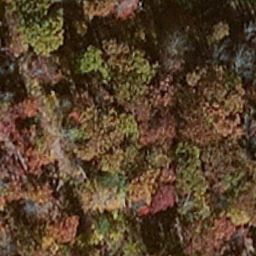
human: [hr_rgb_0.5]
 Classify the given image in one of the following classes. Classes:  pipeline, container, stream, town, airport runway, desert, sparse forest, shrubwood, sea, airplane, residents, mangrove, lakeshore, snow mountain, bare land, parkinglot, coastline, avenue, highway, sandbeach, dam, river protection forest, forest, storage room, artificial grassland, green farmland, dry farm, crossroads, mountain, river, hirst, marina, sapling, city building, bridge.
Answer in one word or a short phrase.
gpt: mangrove